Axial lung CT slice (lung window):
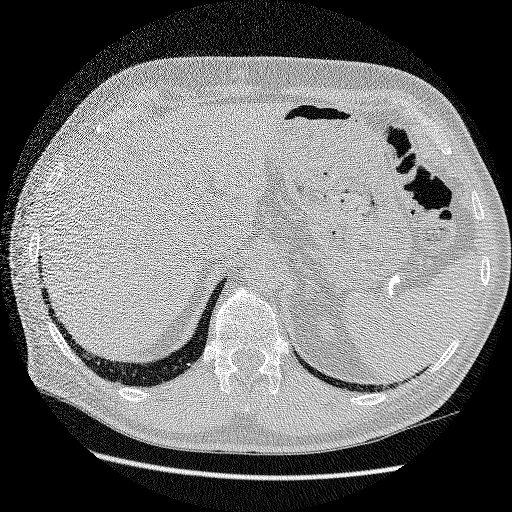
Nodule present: no